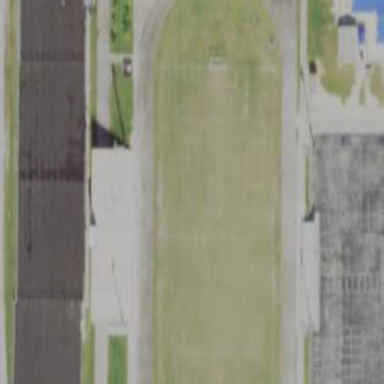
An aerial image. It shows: Grass pitch used for American football and soccer recreational activities.